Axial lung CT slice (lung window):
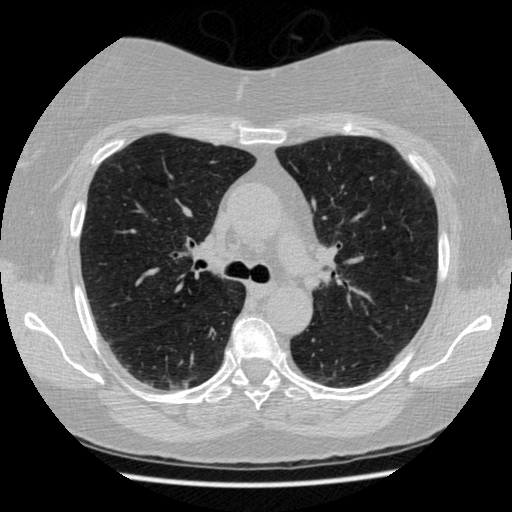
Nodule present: no